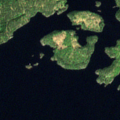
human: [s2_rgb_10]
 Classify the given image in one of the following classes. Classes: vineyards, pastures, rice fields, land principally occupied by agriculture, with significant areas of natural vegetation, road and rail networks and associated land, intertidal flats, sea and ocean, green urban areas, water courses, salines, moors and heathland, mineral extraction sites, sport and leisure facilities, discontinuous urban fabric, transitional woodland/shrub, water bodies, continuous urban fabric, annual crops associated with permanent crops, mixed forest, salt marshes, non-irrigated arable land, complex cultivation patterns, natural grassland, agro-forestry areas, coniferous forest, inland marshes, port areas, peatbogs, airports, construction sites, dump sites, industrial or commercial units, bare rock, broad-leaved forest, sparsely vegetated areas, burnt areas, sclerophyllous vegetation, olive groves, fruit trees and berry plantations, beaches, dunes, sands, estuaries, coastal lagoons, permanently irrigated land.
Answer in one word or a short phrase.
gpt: coniferous forest, mixed forest, water bodies